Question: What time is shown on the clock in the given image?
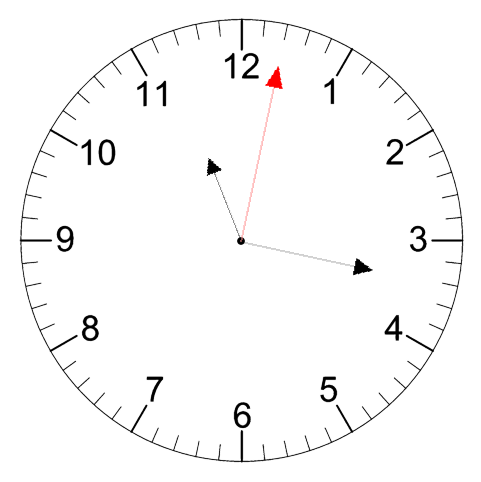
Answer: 11:17:02